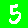
Digit: 5